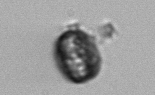
Label: Thalassiosira